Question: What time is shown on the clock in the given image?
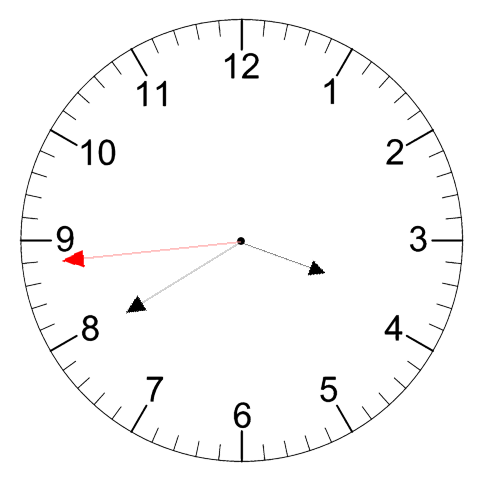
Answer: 03:39:44